Interaction volume radius: 10 \u00c5
Interaction volume height: 35 \u00c5
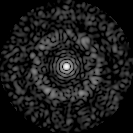
Disorder parameter: 0.8302